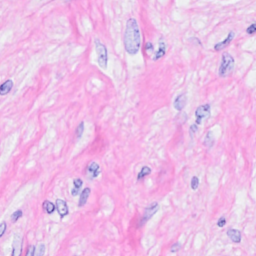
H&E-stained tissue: Breast